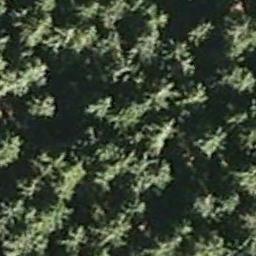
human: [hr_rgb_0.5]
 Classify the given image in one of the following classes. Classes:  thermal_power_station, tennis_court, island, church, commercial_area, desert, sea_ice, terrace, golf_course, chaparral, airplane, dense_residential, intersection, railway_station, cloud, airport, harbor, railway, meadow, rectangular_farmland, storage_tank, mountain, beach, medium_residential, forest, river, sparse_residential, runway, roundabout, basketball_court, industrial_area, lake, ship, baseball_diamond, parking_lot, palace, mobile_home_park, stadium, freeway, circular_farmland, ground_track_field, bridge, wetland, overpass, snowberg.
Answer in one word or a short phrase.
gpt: forest